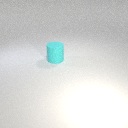
large cyan rubber cylinder